Question: Count the number of objects in the diagram.
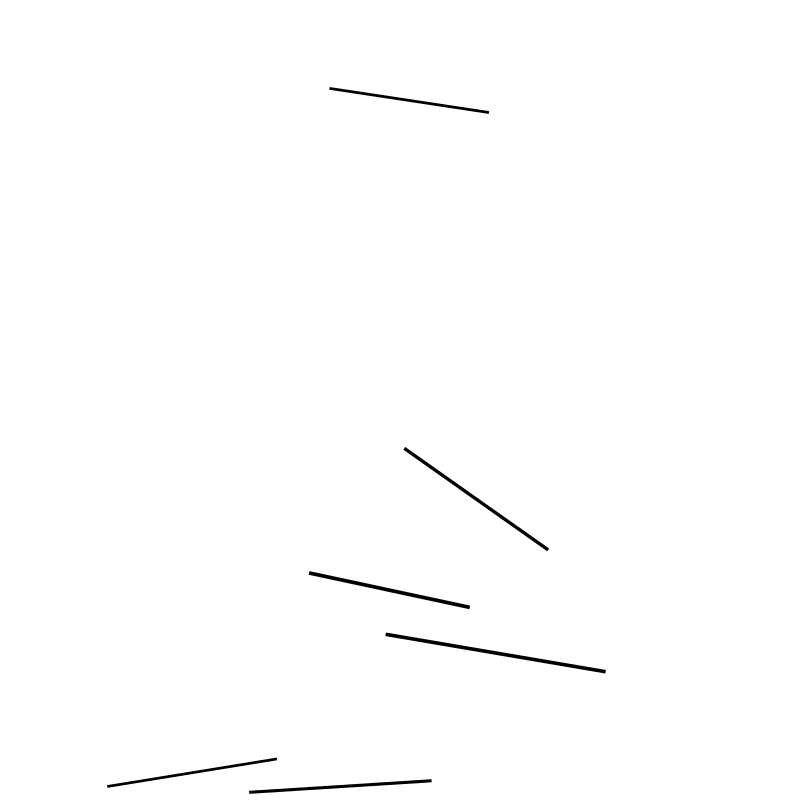
Answer: 6